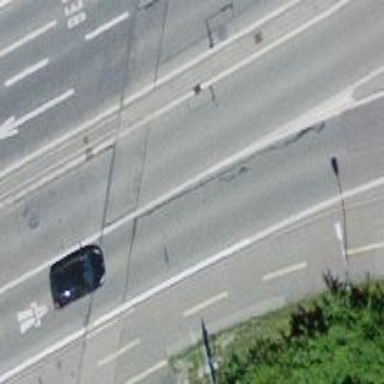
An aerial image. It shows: Secondary road crossing bridge with asphalt surface.